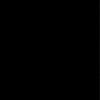
Label: dusty